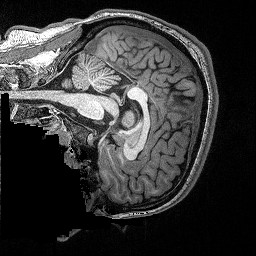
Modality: T1w
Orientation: sagittal
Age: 32
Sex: male
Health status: ill
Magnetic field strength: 3 T
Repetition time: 2.53 s
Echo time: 0.00331 s